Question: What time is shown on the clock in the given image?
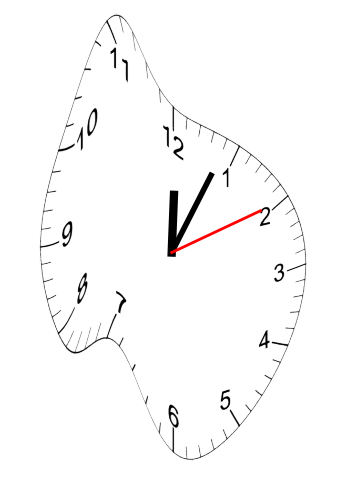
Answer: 12:04:10